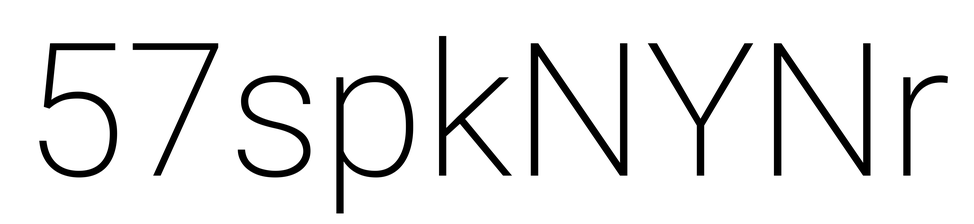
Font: Roboto_ExtraLight